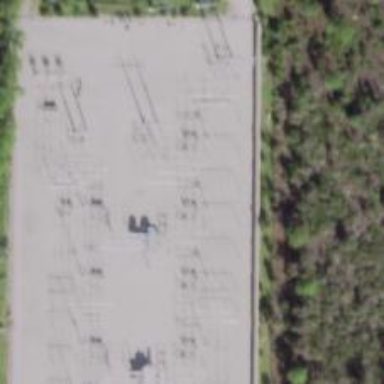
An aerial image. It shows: Switch used for power control.